Brain MRI, modality: hrT2
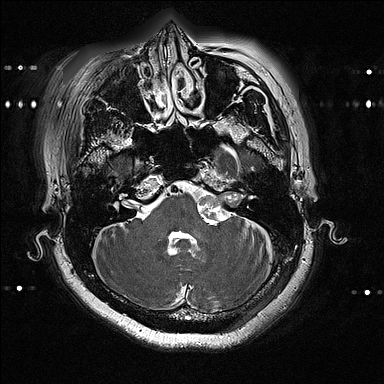